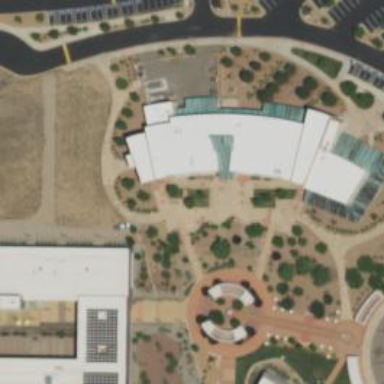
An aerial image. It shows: College building.